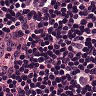
Metastatic tissue present: yes